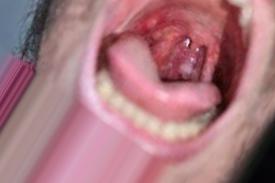
Condition: Mouth Ulcer